Question: I have written this code, that sets a cookie in client's browser, and after that must redirect the client to 'home' route,
'''
$response = new Response();
$response->withCookie(cookie()->forever('language', $language));
$response->header('Location' , url('/home')) ;
return $response ;
'''
the client receives these headers but the client doesn't make request for the "home" route

how should I do both, setting the cookie and redirect the user?
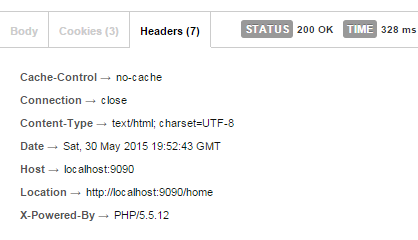
Answer: Why don't you do 'return Redirect::to('home');'
Of course you can use chaining to do more things, both in L4 and L5.
L4: 'return Redirect::to('home')->withCookie($cookie);'
L5: 'return redirect('home')->withCookie($cookie);'